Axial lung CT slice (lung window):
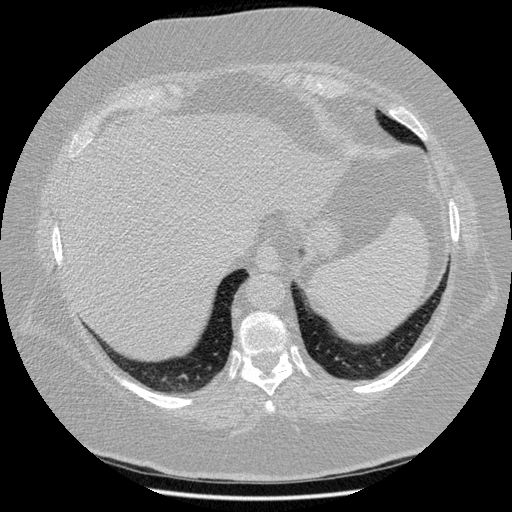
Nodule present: no